Field crop: tomato
Growth stage: 1
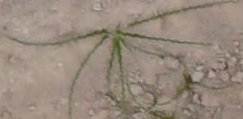
Species: cyperus